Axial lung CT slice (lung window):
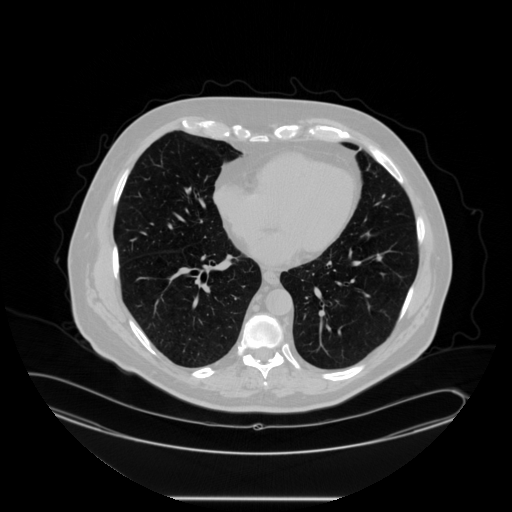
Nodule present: no